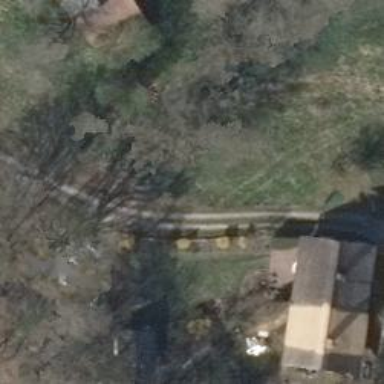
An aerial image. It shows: Driveway.